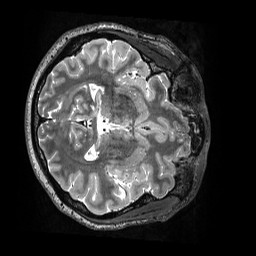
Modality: T2w
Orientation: axial
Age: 42
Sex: male
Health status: ill
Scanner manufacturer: siemens
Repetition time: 3.2 s